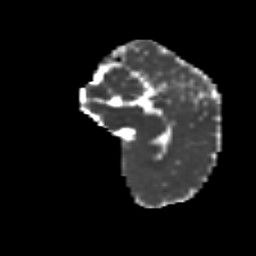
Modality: MD
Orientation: sagittal
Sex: female
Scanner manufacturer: siemens
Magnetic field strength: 3 T
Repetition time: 5 s
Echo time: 0.071 s